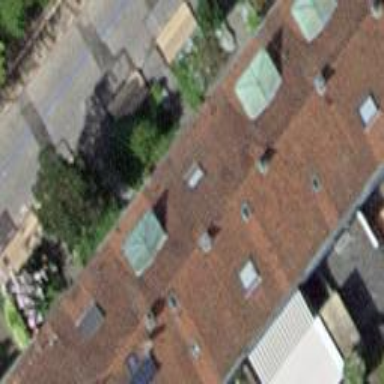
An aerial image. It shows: Terrace building.